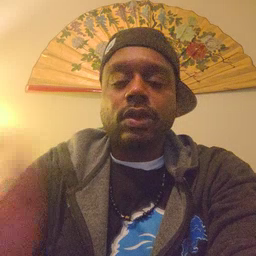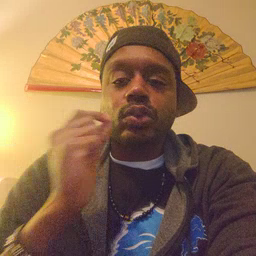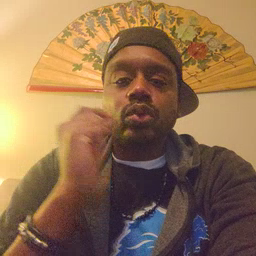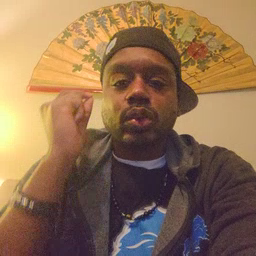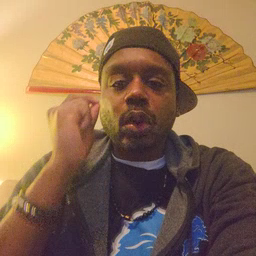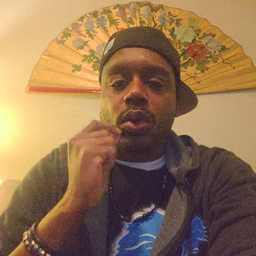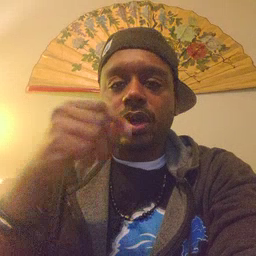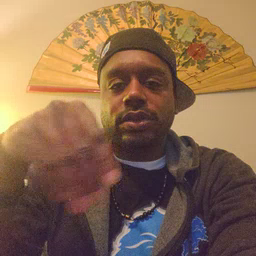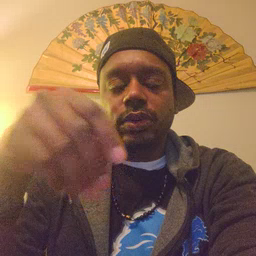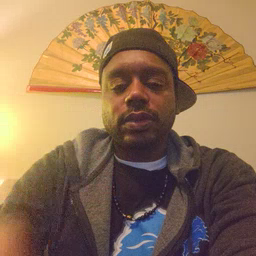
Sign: store